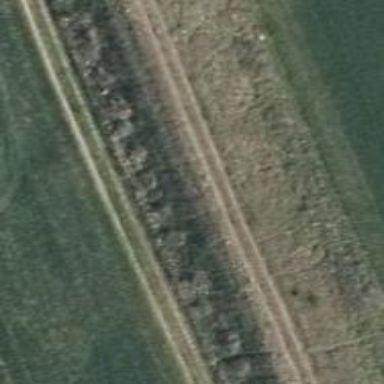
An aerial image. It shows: Abandoned railway.